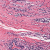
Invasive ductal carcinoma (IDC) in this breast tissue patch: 1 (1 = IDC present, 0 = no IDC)